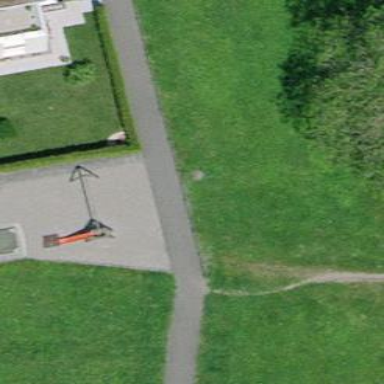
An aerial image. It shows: Playground area for leisure land.